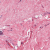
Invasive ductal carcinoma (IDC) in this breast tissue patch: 0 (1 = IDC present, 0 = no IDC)